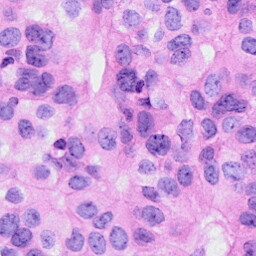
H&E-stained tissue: Breast